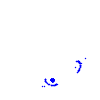
Particle: pion